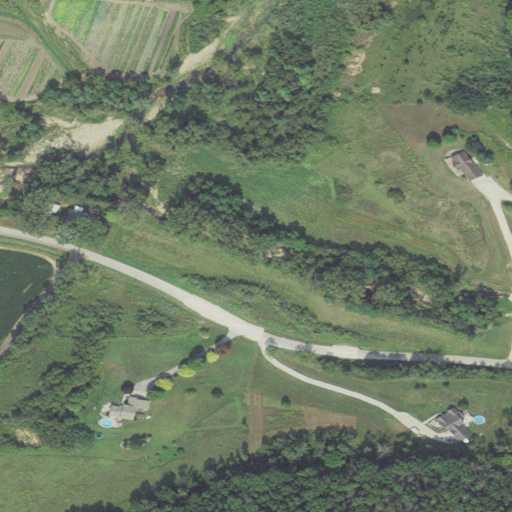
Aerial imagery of valley in Wisconsin named Krelbich Coulee containing pasture, deciduous forest, mixed forest, cultivated crops, open development, and low intensity development